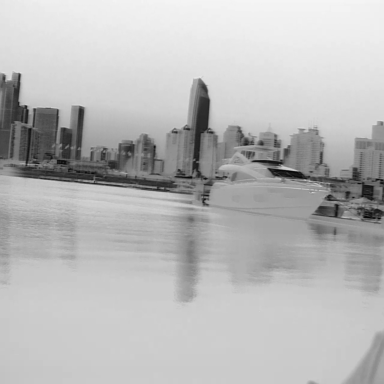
There is a canoe in the infrared image.